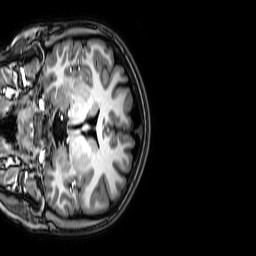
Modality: T1w
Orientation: coronal
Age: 21
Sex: female